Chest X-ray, PA view. Patient: 34 years old, sex F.
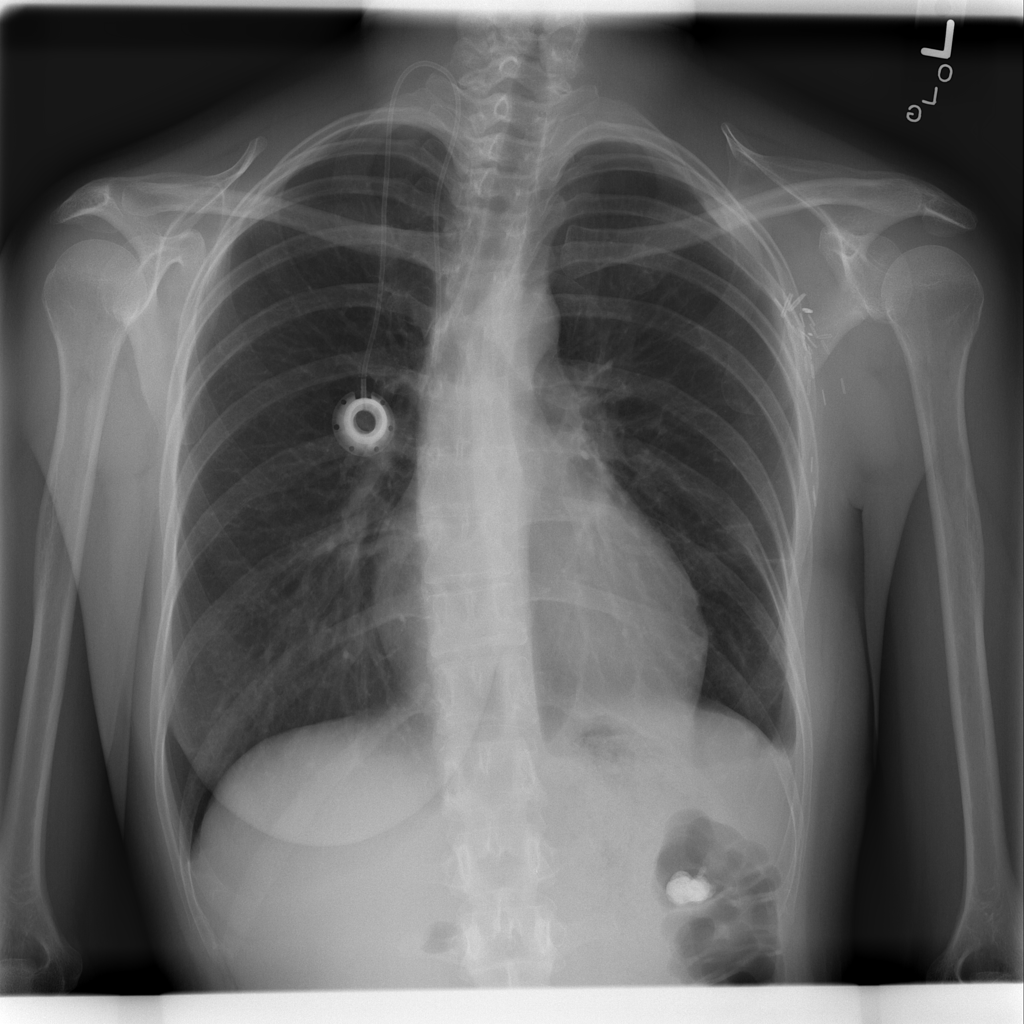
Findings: Atelectasis, Pleural_Thickening